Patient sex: M
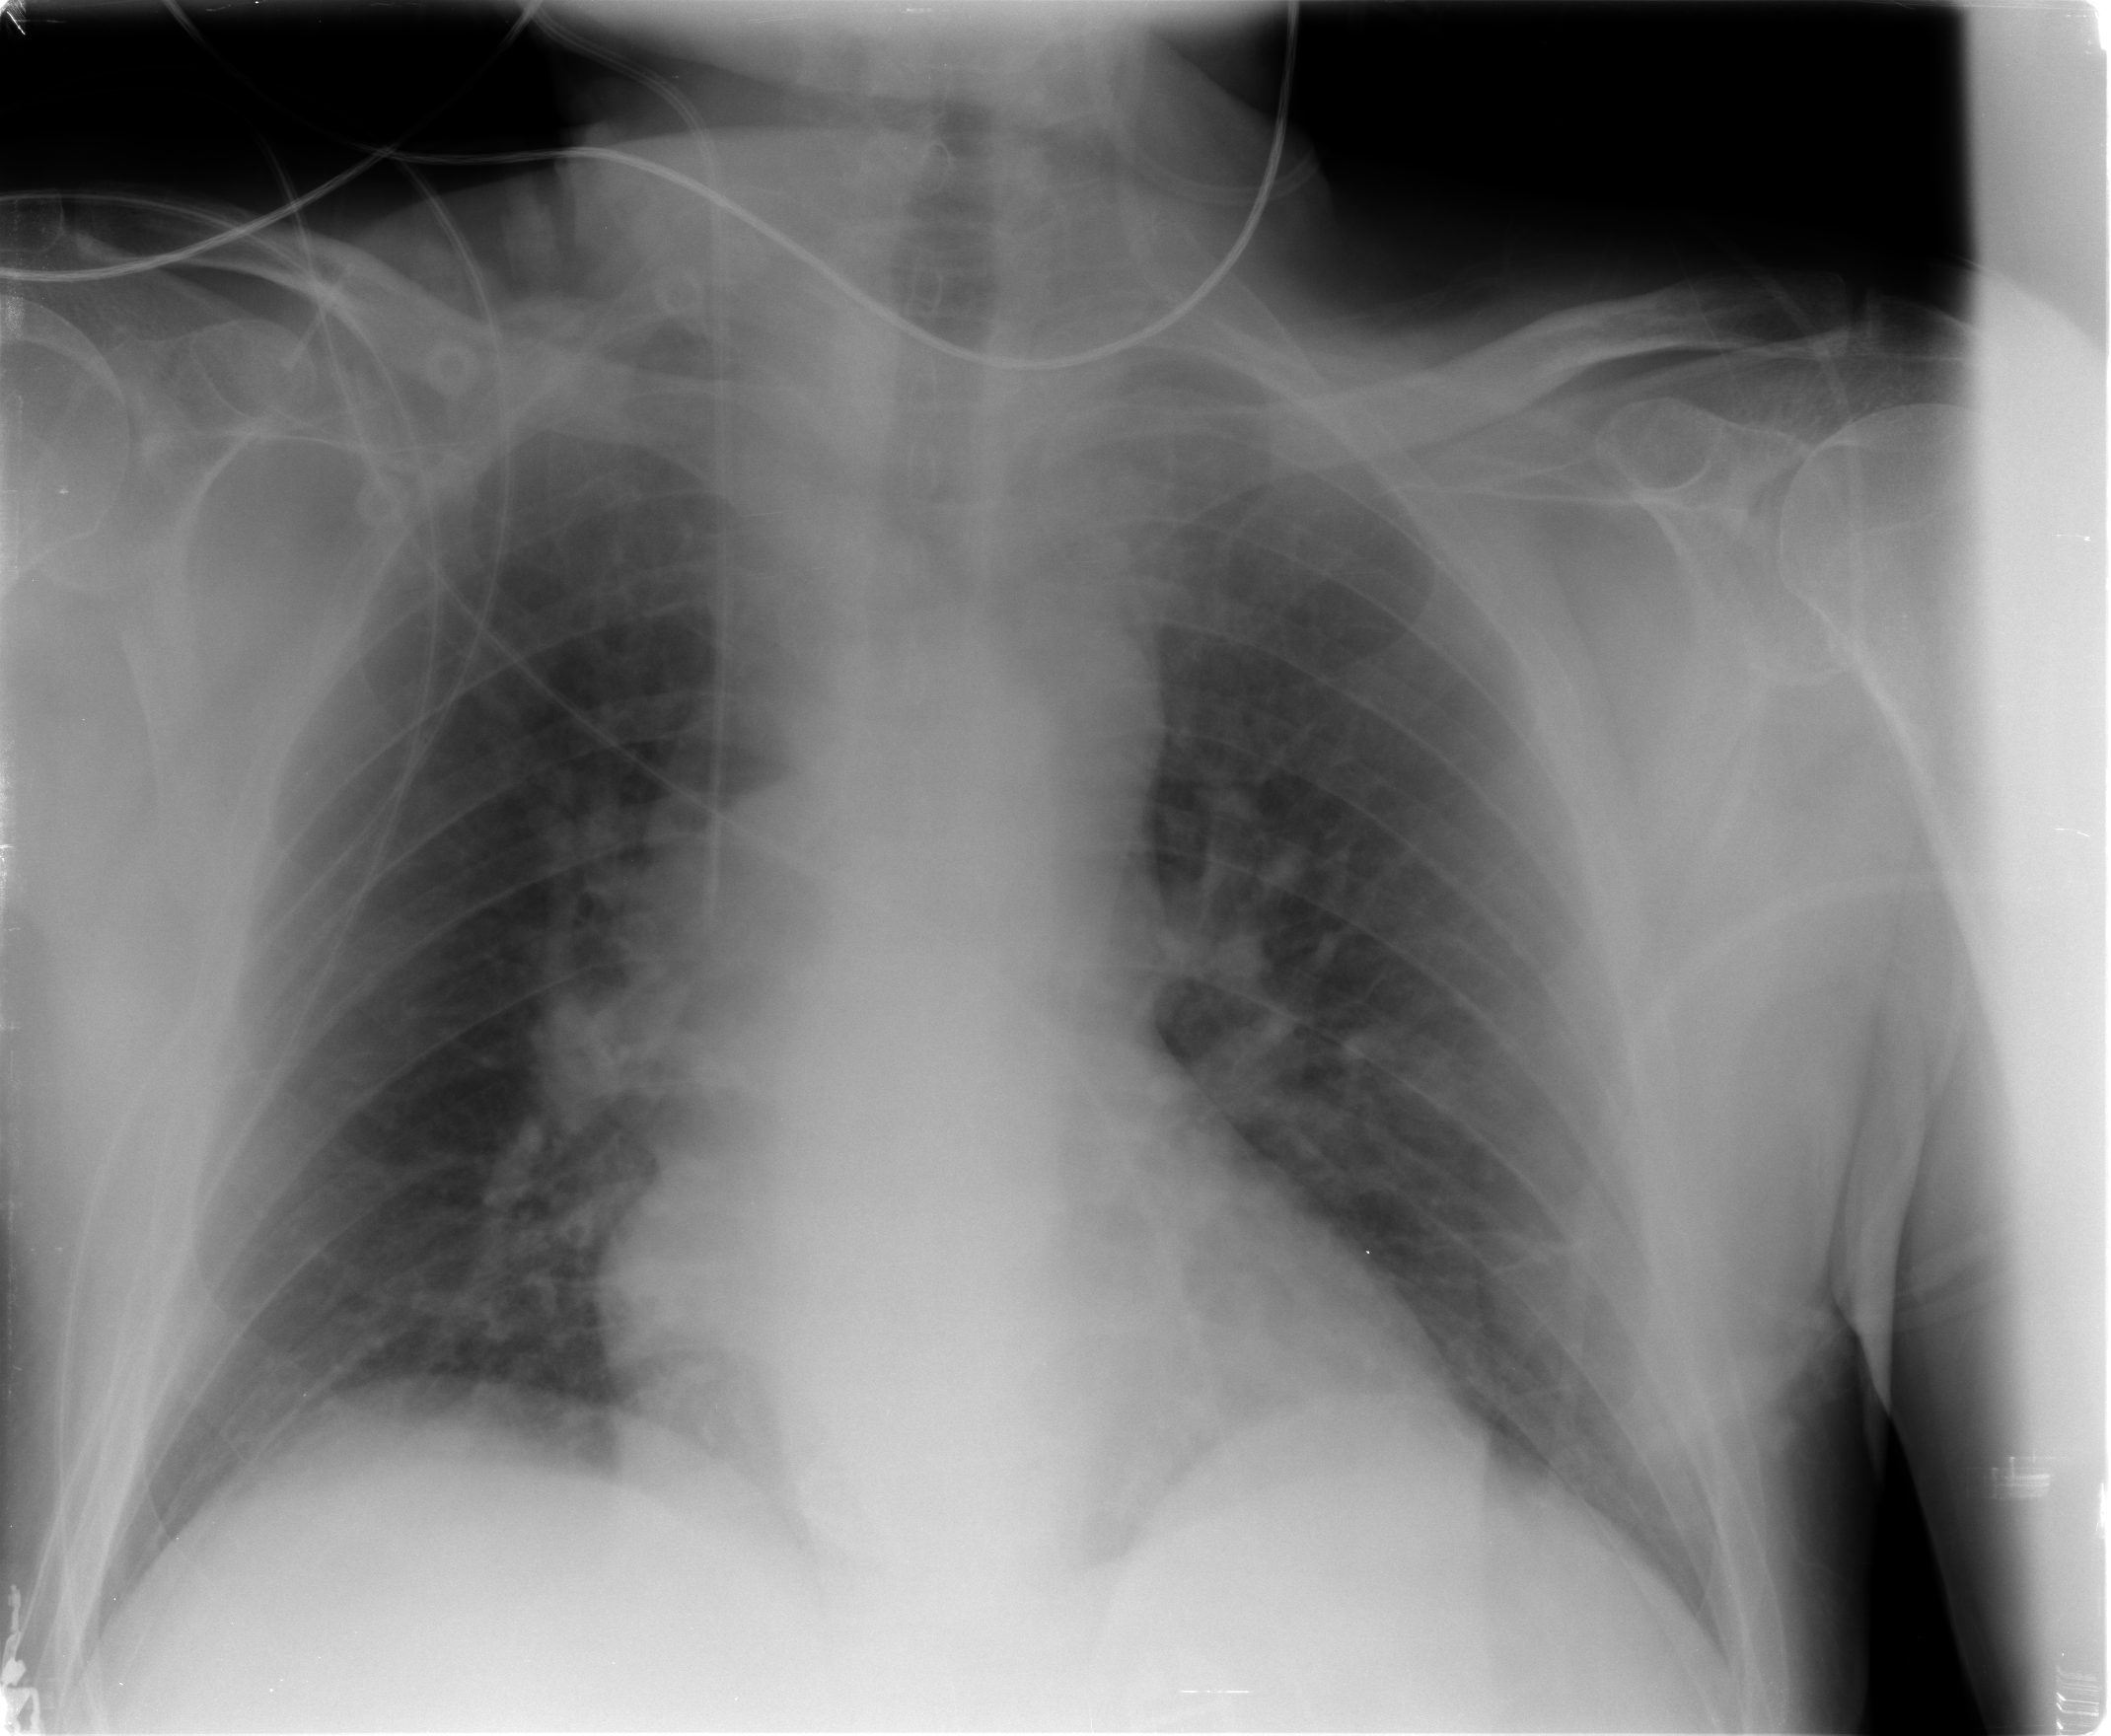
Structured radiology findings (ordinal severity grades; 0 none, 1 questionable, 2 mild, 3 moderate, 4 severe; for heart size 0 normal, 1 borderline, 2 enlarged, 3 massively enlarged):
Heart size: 0
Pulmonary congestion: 0
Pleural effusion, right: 0
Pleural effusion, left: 0
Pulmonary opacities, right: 0
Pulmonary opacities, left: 0
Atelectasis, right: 2
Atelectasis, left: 0